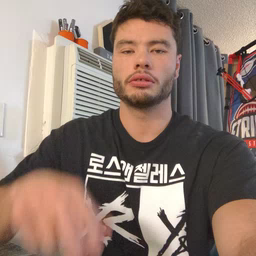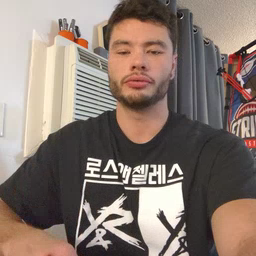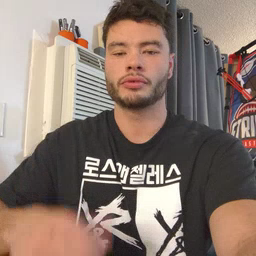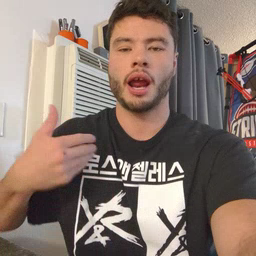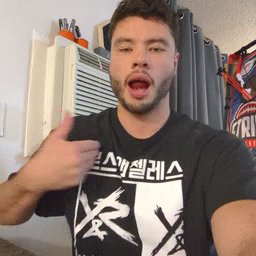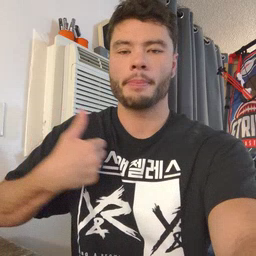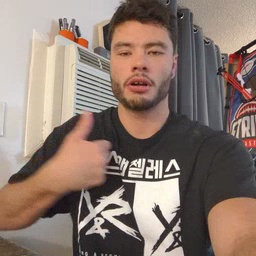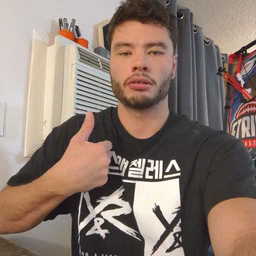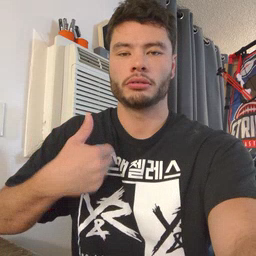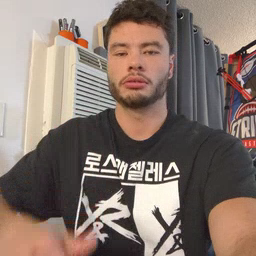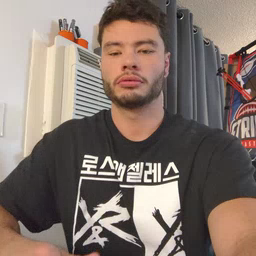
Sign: animal